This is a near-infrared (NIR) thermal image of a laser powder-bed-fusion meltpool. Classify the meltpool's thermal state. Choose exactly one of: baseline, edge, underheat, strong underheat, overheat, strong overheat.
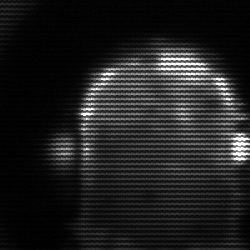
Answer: baseline